Interaction volume radius: 5 \u00c5
Interaction volume height: 50 \u00c5
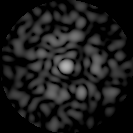
Disorder parameter: 0.8548